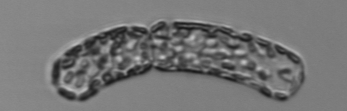
Label: Guinardia_striata